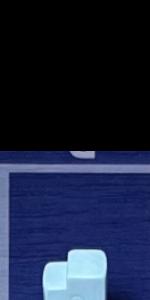
Label: Empty